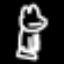
Label: frog